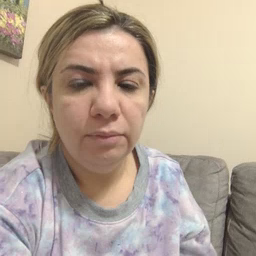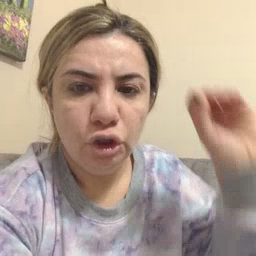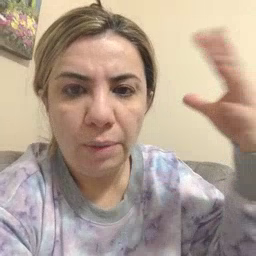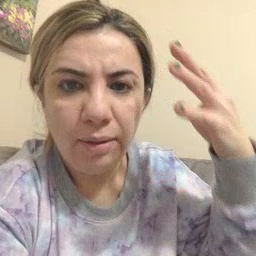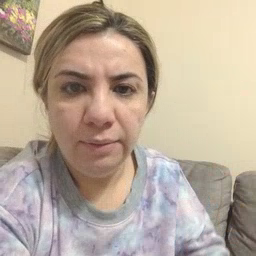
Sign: sun